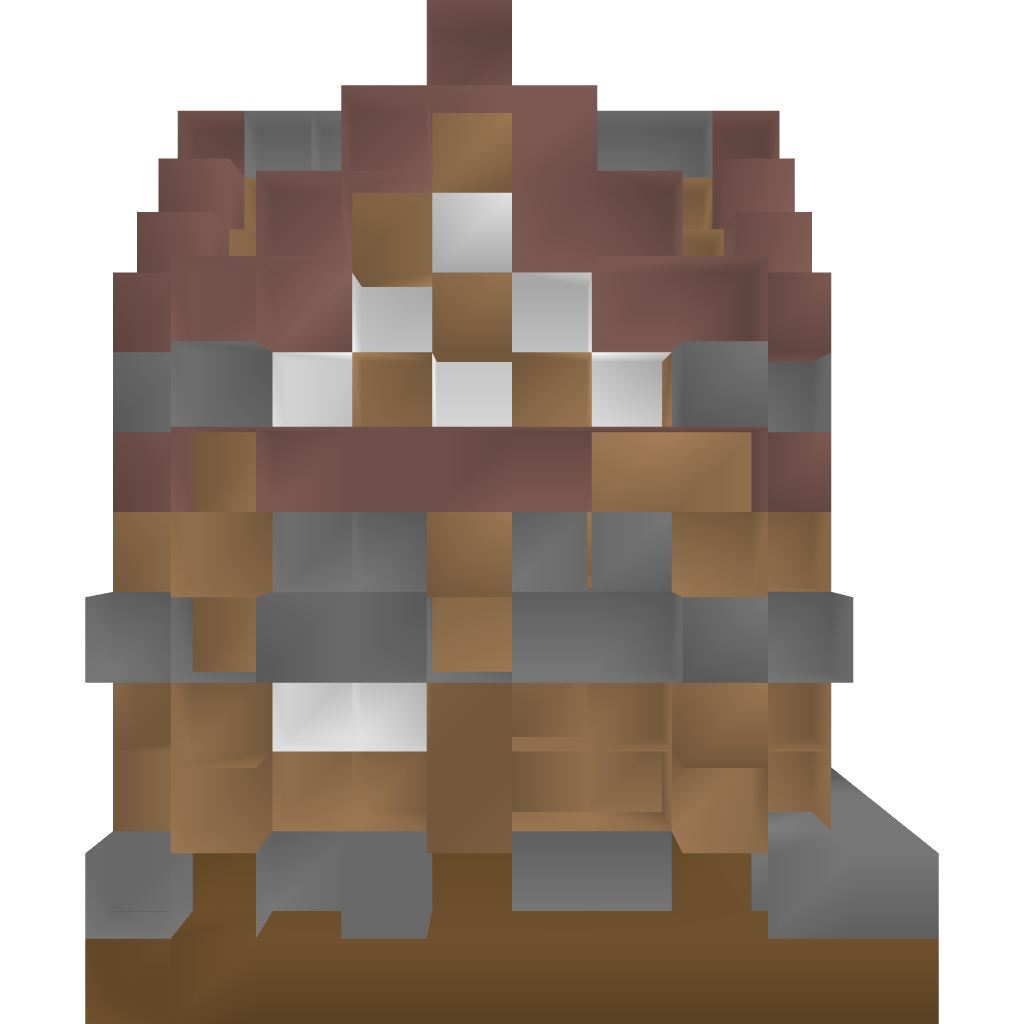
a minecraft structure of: Basic Villager Home bad low quality